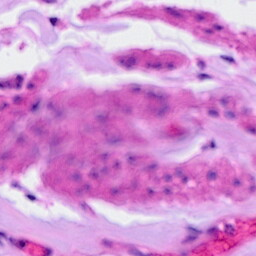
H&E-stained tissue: Ovarian